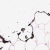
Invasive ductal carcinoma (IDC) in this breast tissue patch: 0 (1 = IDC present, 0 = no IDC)